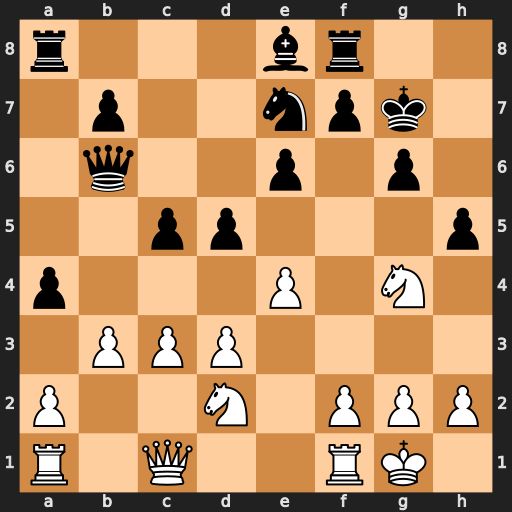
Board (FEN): r3br2/1p2npk1/1q2p1p1/2pp3p/p3P1N1/1PPP4/P2N1PPP/R1Q2RK1
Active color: w
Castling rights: -
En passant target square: -
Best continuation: Nc4 hxg4 Nxb6